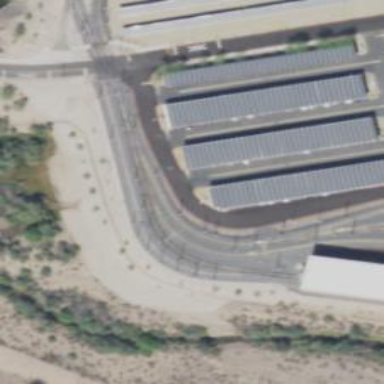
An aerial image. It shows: Light rail service yard with electrified contact lines.